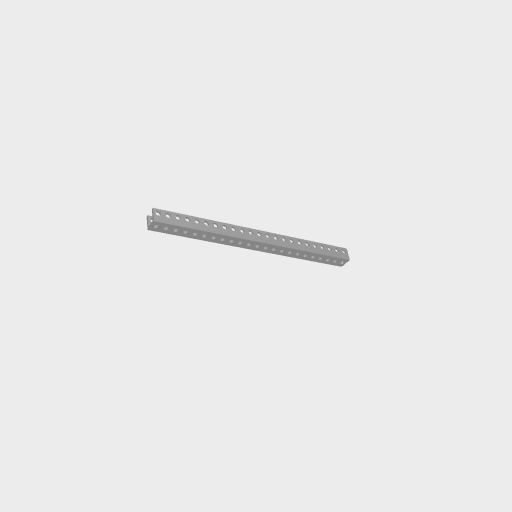
Part: UBeam23H